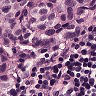
Metastatic tissue present: yes